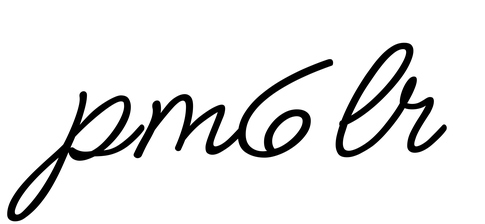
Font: MeowScript-Regular